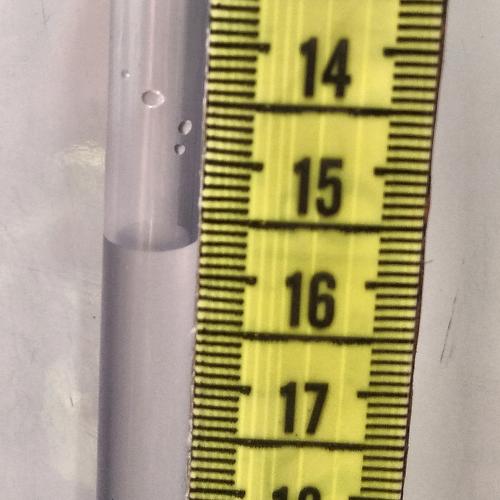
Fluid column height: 15.7 cm